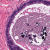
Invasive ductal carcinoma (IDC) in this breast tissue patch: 0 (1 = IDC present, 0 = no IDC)